Question: I am puzzled by the differences underlined in red below:

How come this very same NSDate object is displayed in BST in the debug pane, but in GMT in the LLDB terminal when asked to '"Print description of "date"' ?
This is with Xcode 4.6.1
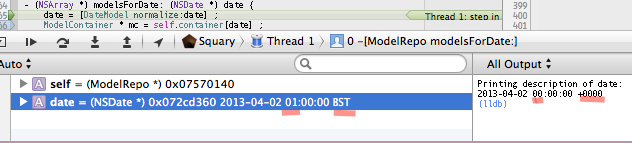
Answer: An 'NSDate' represents a specific moment in time, without any consideration of what human beings call that moment. If you look at 'NSDate', you'll notice that there aren't even 'hour', 'minute', or 'second' properties, let alone a 'timeZone' property. The time zone is a feature of the 'NSCalendar' used to interpret that 'NSDate' for display. (You may be more familiar with 'NSDateFormatter'; it internally uses an 'NSCalendar' to interpret the date.)
In this case, Xcode happens to configure the calendar for the variables panel a little differently from how LLDB configures the one for the debug console. I'd have to guess that the debug console is calling '-description', which always uses UTC, while the variables panel is using a date formatter that respects the current time zone. (Your Mac is configured to use BST, right? If not, that's an odd choice...)